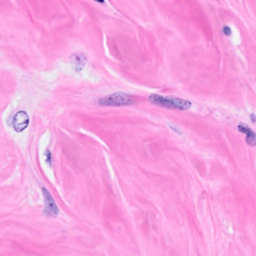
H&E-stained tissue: Breast